Question: Given the following graph:

1. How do I get the nodes adjacent to node[5] with weight > 50?
2. How do I get the nodes adjacent to node[5] with label "knows", sorted by weight?
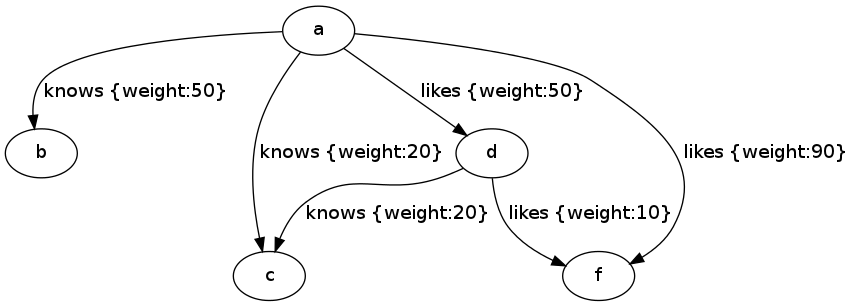
Answer: 1. How do I get the nodes linked to node[5] with an edge with a label "knows" and a weight > 50 ? g.v(5).outE('knows').filter{it.weight > 50}.inV
Depending on the relation/edge direction it might be "inE" instead of outE or "both" step then you will need to adjust the query since you will have edges in the other direction or edges in both directions...
1. How do I get the nodes related to node[5] with label "knows", sorted by weight? g.v(5).outE('knows').filter{it.weight > 50}.sort{a,b -> a.weight <=> b.weight}.toList()._.inV